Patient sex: F
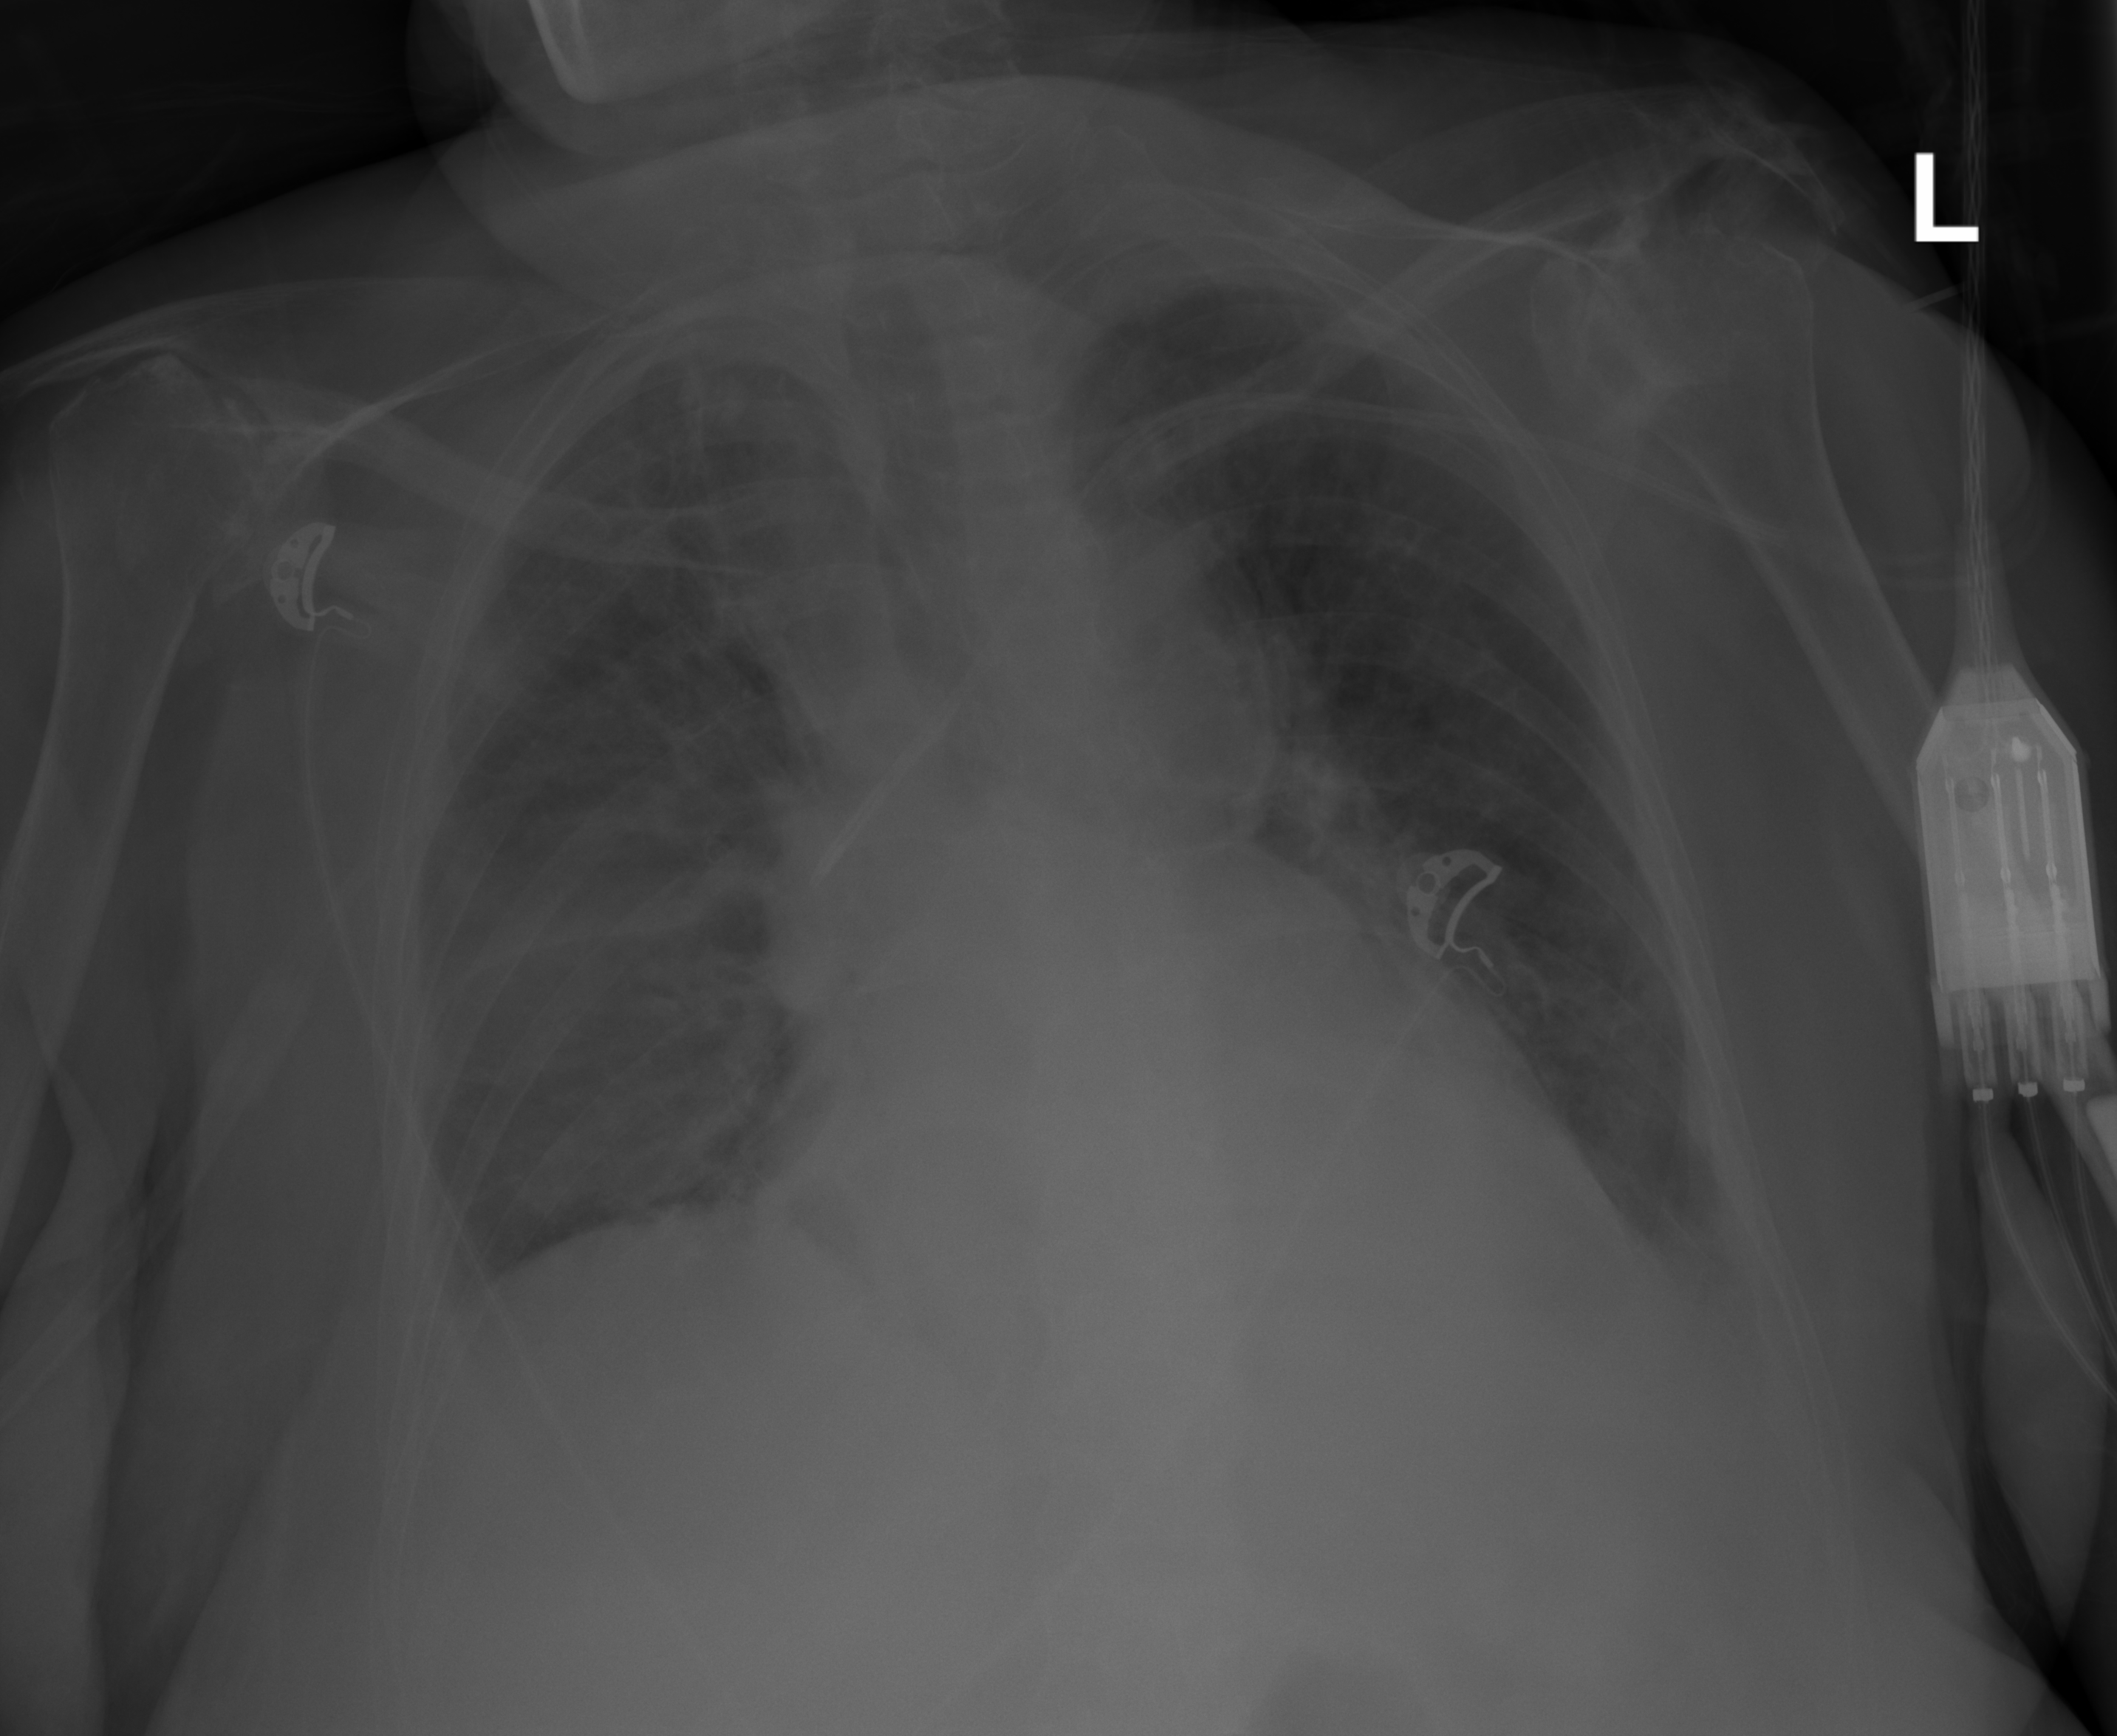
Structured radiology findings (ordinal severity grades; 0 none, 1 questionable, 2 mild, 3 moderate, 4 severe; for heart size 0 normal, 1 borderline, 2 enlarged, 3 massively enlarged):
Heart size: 2
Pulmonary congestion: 2
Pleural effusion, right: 2
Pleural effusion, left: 2
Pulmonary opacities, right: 1
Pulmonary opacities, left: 0
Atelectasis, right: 2
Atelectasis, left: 2